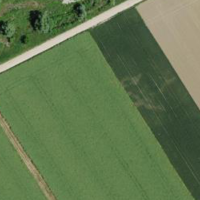
EUNIS habitat code: 52
Species observed at this site:
Raphanus raphanistrum